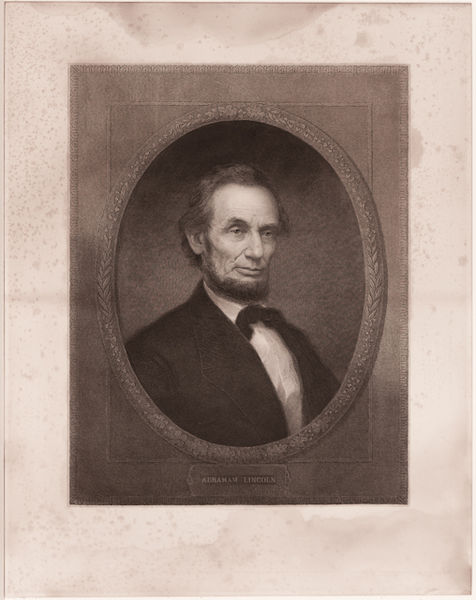
Titel: Abraham Lincoln
Künstler: William Edgar Marshall
Standort: Amherst (Massachusetts, USA)
Institution: Mead Art Museum, Amherst College
Schlagwörter: white, black, collar, face, formal, hair, nose, old, portrait, picture, brown, classic, man, ear, head, young, eyes, male, noble, suit, america, paper, black and white, frame, oval, color, chin, coat, mouth, sketch, beard, cravat, jacket, smile, photo, tie, person, cheeks, shoulder, square, eye, american, cheek, tan, forehead, round, shirt, photograph, retro, bowtie, tall, hollow, rectangular, freedom, framed, 19th century, thing, bear, brows, 1800s, politician, abraham lincoln, honest, lincoln, wrinkled, uneven, usa, xix, united states, label, white shirt, abraham, receding hair line, president, franklin, abe, abe lincoln, linkon, clasicism, beared, roosvelt, united states of america, abraham linkon, photio, ttie